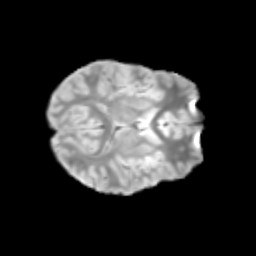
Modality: T2w
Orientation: axial
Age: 13
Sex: male
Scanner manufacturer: siemens
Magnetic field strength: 3 T
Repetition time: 3.8 s
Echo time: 0.07 s